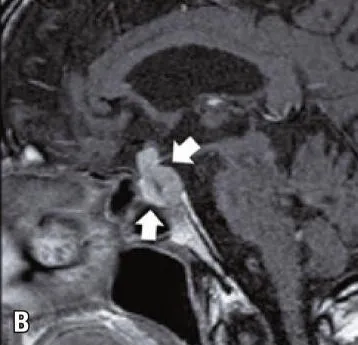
Pituitary magnetic resonance images. Postcontrast sagittal T1WI magnetic resonance imaging.
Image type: radiology (mri)